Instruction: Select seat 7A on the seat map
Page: seats
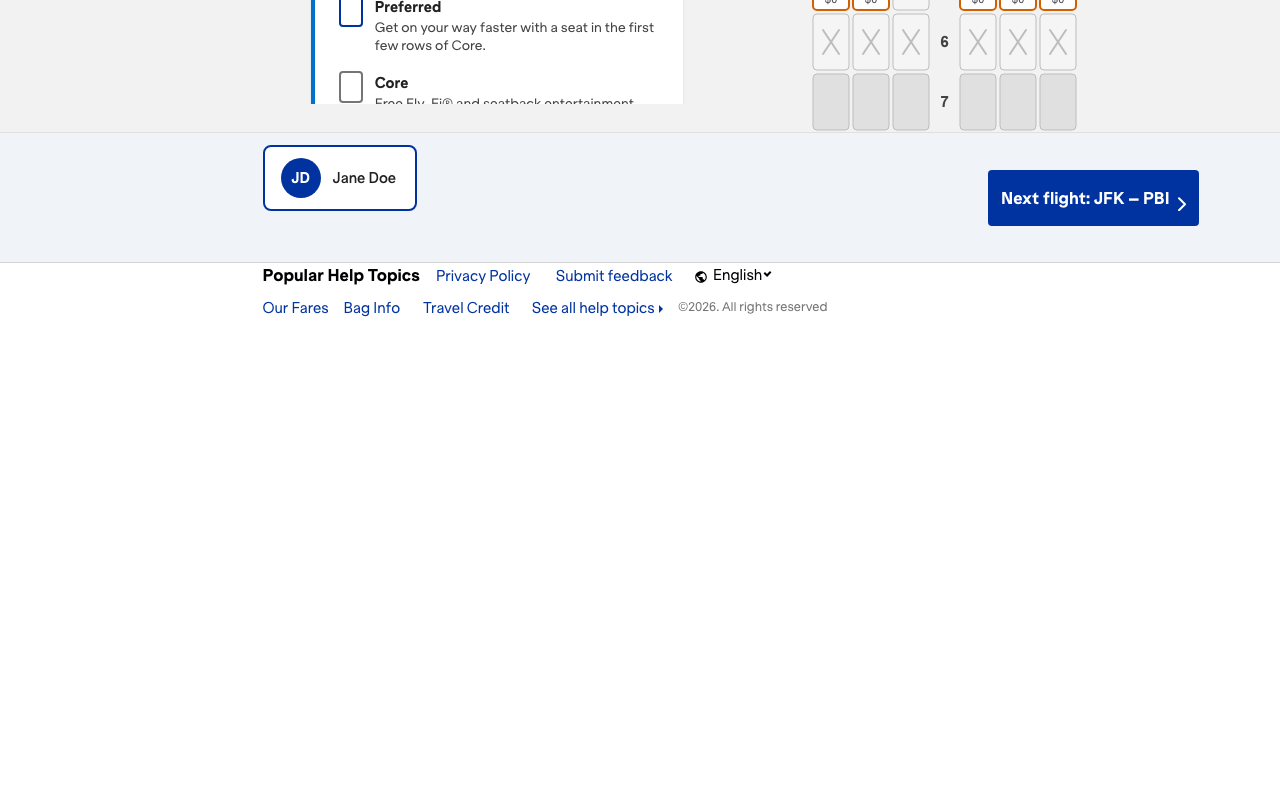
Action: click